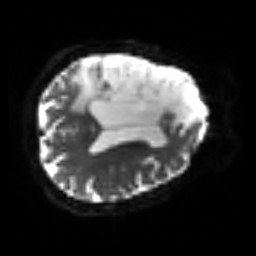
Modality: sbref
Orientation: axial
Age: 64
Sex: male
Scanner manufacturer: siemens
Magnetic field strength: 3 T
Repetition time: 3.2 s
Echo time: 0.081 s